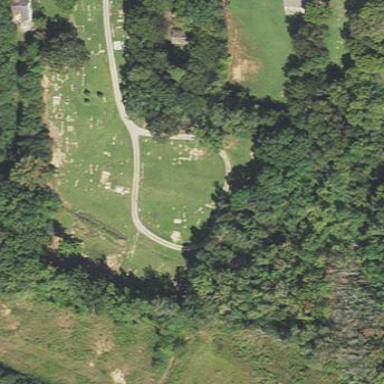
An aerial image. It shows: Cemetery.